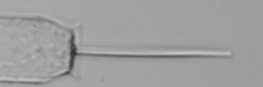
Label: Ditylum_brightwellii